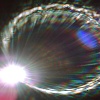
Label: sunburn